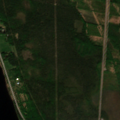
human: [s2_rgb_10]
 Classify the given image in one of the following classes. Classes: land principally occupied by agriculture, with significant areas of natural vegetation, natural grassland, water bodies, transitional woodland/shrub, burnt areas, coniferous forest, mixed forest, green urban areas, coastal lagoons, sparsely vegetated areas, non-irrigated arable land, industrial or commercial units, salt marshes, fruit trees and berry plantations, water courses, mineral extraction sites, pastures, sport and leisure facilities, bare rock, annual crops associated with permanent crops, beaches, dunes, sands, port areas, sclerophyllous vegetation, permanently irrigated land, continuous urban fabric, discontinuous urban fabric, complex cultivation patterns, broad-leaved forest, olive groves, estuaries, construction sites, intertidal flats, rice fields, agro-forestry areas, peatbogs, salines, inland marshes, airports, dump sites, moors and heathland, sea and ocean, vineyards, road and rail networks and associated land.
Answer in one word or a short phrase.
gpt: coniferous forest, transitional woodland/shrub, water courses